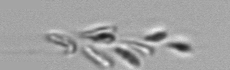
Label: Dinobryon